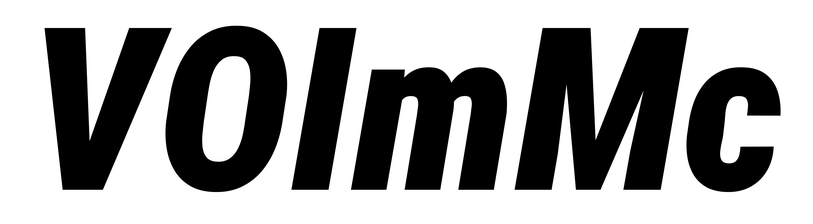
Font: Roboto-Italic_Condensed_Black_Italic